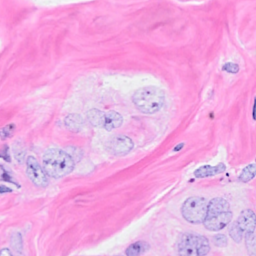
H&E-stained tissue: Breast